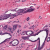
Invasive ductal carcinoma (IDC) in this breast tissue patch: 0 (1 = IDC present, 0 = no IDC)